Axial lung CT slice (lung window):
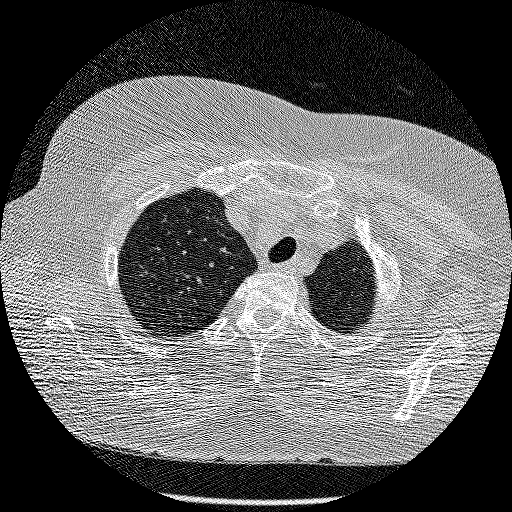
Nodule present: no